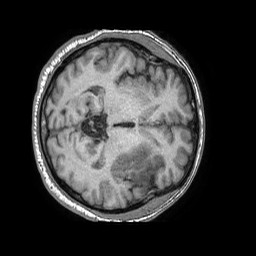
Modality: T1w
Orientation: axial
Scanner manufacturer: philips
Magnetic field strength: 1.5 T
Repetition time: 0.007639 s
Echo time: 0.003481 s